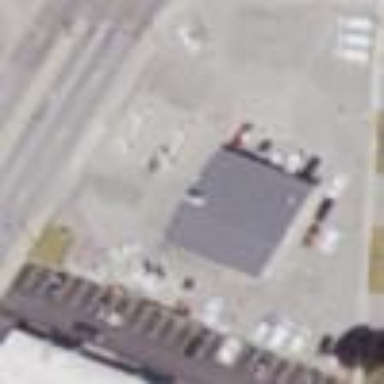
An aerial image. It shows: Retail area.